Question: I am developing a software application using Qt 4.8.4 (MSVC 2010) on a Windows 7 PC. I have just made the switch from the QWidget framework to the declarative framework however I have noticed that in QtQuick/QML, text scaling is quite poor. Letters are often cut off or skewed slightly.
, the text has been scaled due to a window resize yet it looks different everytime.
Here is the scaling function that I used:
'''
scale: paintedWidth > maxWidth ? Math.max((maxWidth / Math.max(paintedWidth, 1)), 0.1) : 1
'''
Basically this scaling function scales the text down only if it is larger then the size of the container that it is in. It works as it should.
I know that some work has been done in regards to text scaling in QtQuick 2 but unfortunately upgrading our UI to QtQuick 2 is not a possibility right now due to compatibility issues.

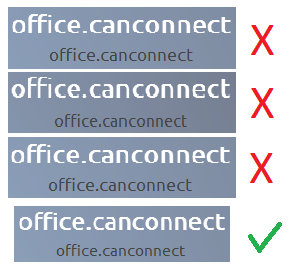
Answer: The first thing to try is setting 'smooth: true'
If you're animating the scaling then you may still notice irregularities due to hinting as the fonts are rendered at different sizes. You may have some success in forcing the Text element into a code path that caches the text to an image, which will then be scaled, rather than painting the text directly:
'''
smooth: true
style: Text.Raised
styleColor: "transparent"
'''
Another reason for the appearance you're getting may be that the text is not being positioned pixel aligned, i.e. 'y' is not a whole number, or 'y' of a parent element is not a whole number.